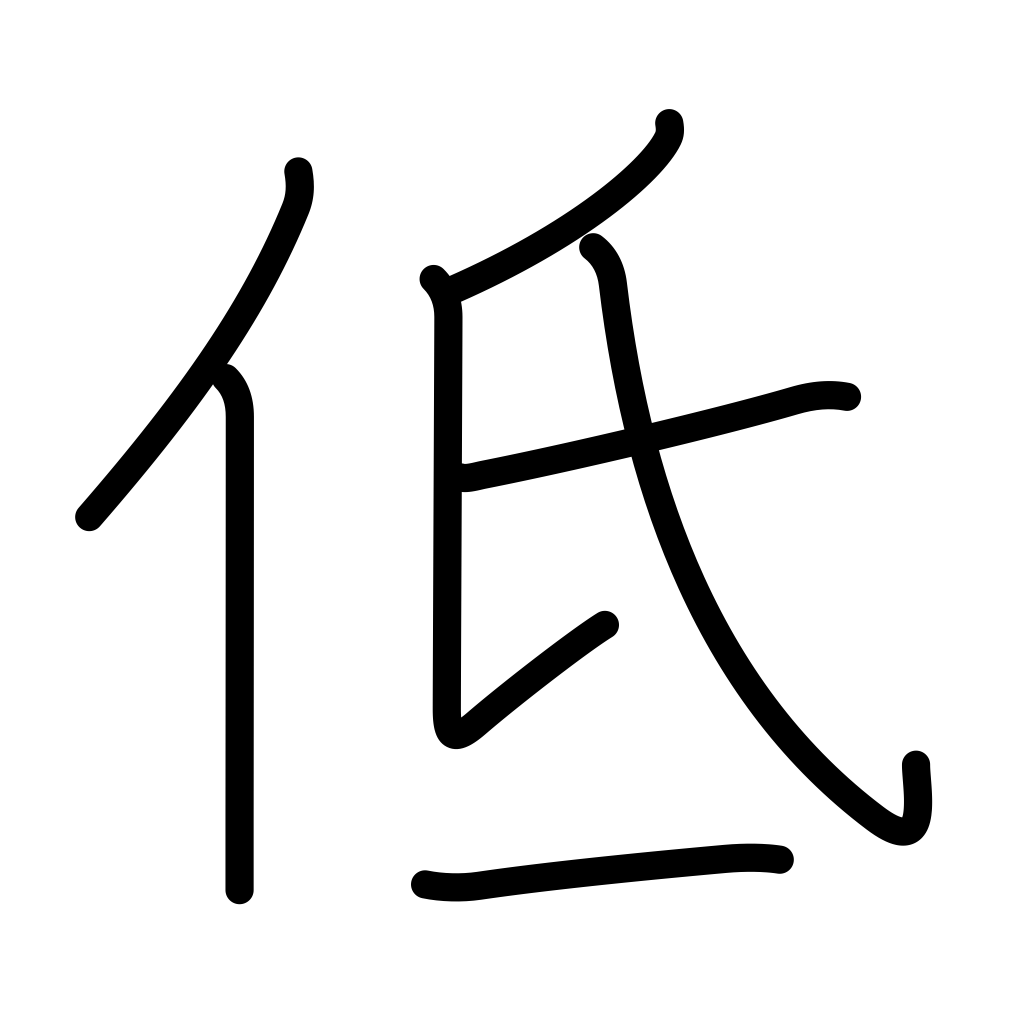
Meaning: lower, short, humble